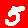
Digit: 5